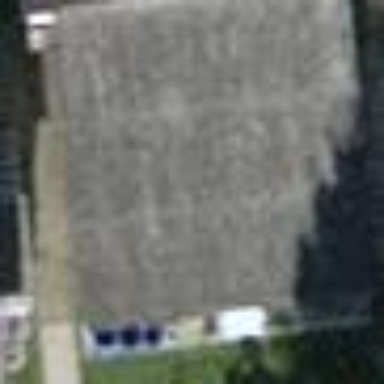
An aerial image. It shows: Garage.